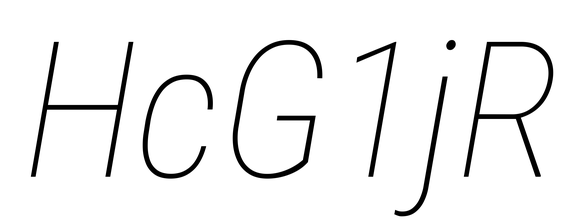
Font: Roboto-Italic_Condensed_Thin_Italic